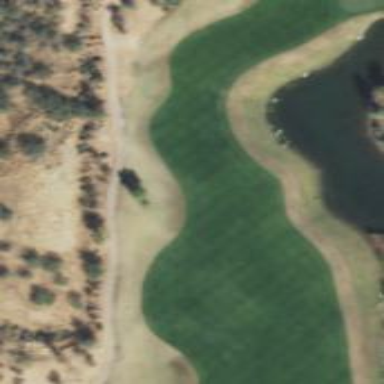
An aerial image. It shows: View of golf hole.